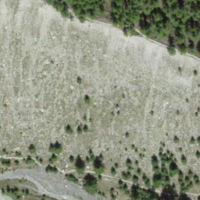
EUNIS habitat code: 48
Species observed at this site:
Satyrus ferula
Chamaenerion fleischeri
Podisma pedestris